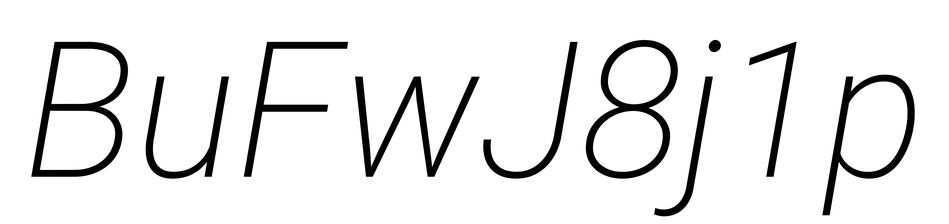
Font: Roboto-Italic_ExtraLight_Italic